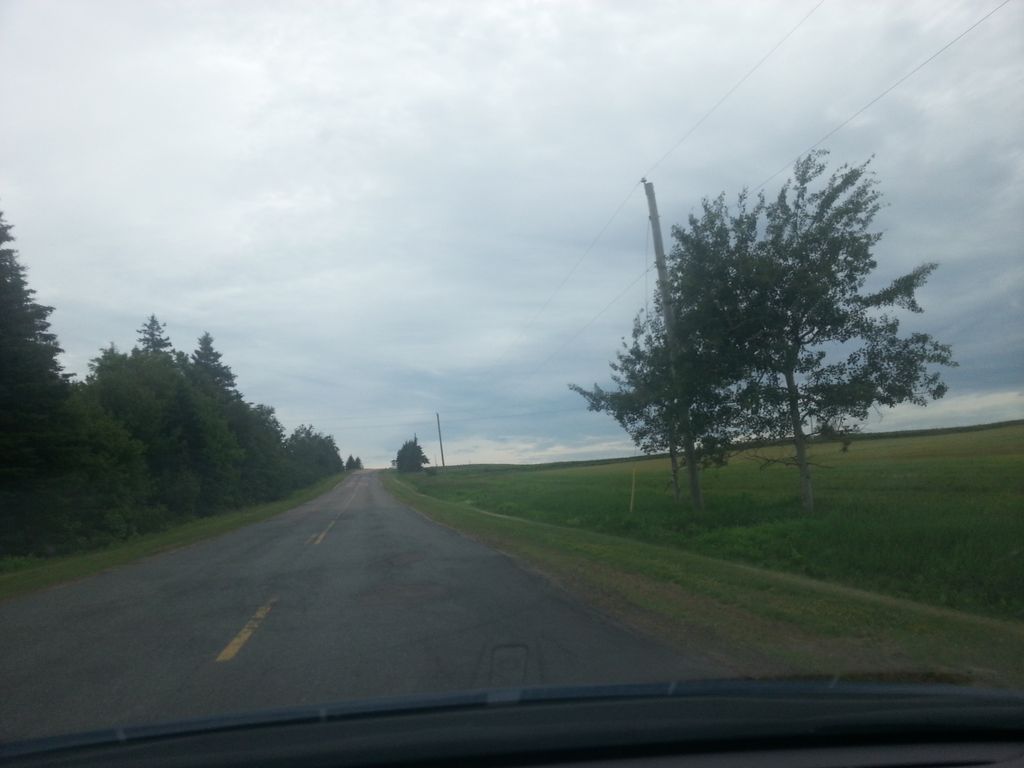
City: charlottetown